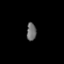
Tissue: lung
Cell type: Epithelial cells
Senescence score: 0.144
Nuclear area (px): 171
Mean DAPI intensity: 106.702